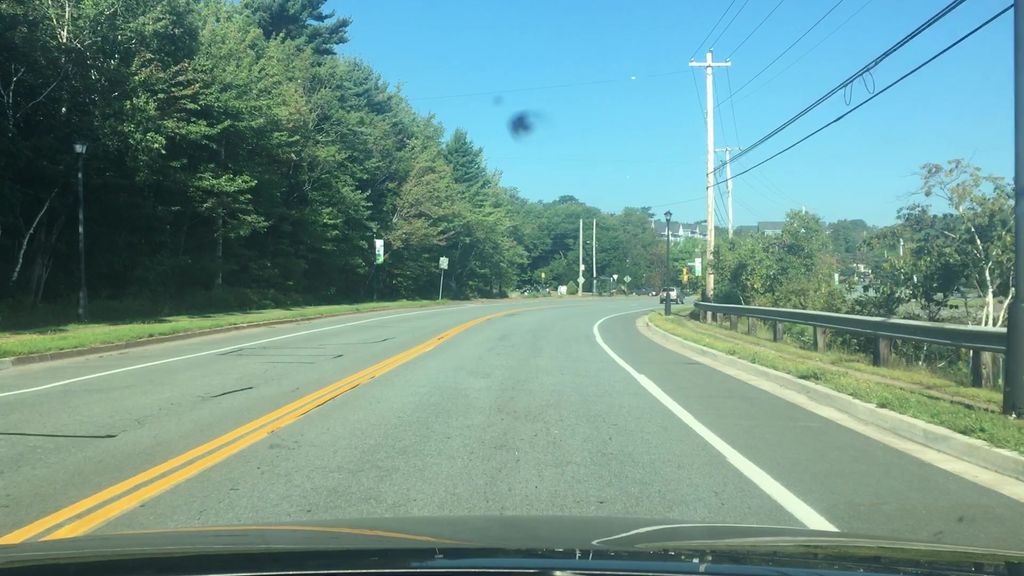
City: halifax